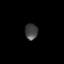
Tissue: lung
Cell type: Epithelial cells
Senescence score: 0.188
Nuclear area (px): 200
Mean DAPI intensity: 67.355